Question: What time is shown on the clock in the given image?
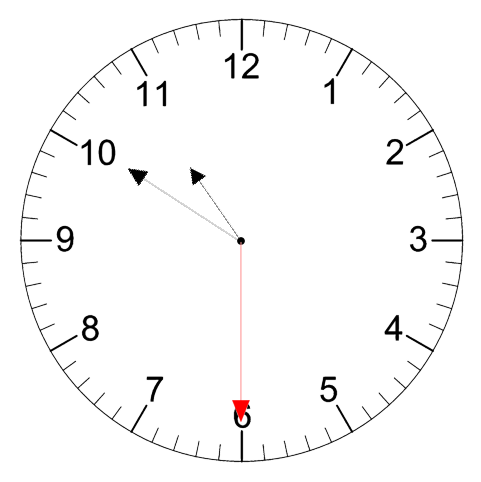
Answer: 10:50:30